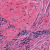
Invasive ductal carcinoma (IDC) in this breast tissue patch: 1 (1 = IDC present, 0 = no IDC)